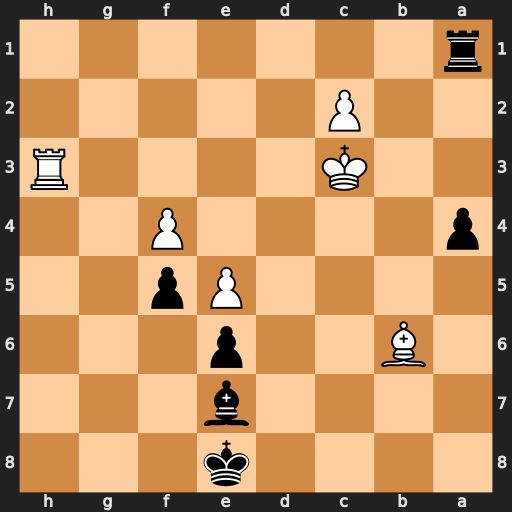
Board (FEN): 4k3/4b3/1B2p3/4Pp2/p4P2/2K4R/2P5/r7
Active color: b
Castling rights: -
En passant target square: -
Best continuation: Ra3+ Kc4 Rxh3